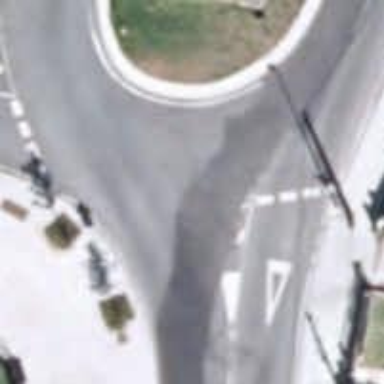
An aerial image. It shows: Tertiary road leading to roundabout.